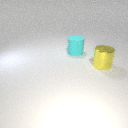
large yellow metal cylinder to the right of large cyan rubber cylinder